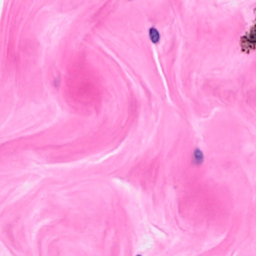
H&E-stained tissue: Breast